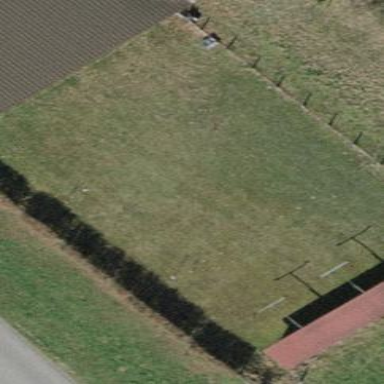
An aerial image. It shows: Shooting sport pitch.